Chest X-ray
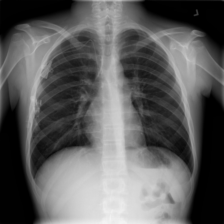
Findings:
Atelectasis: negative
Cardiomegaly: negative
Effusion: negative
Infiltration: positive
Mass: negative
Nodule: negative
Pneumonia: negative
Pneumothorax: negative
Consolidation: negative
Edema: negative
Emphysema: negative
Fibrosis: negative
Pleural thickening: negative
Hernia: negative